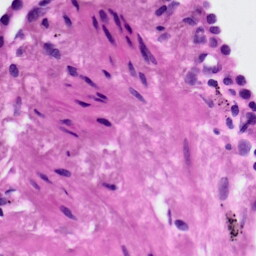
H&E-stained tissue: Lung